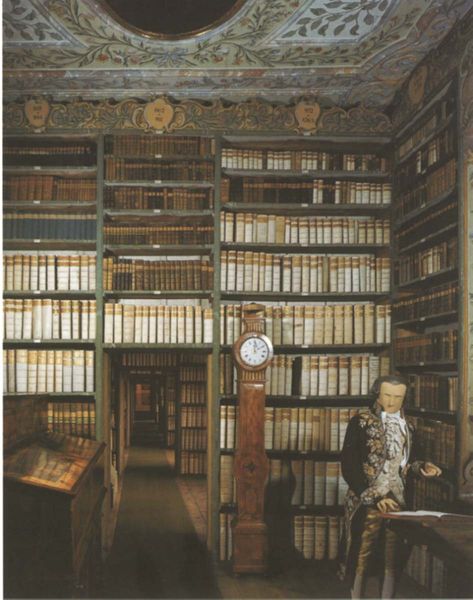
Titel: Zellenbibliothek
Standort: Salzburg, Benediktinerkloster St. Peter (EU - AUT)
Schlagwörter: blau, gemälde, hand, mann, schatten, weiß, ohr, schwarz, tisch, tür, regal, gesicht, mensch, gold, decke, schrift, bücher, schreibtisch, türen, lesen, ornamente, uhr, stuck, durchgang, flucht, fotografie, gang, buch, puppe, vitrine, pult, einband, photo, standuhr, buchrücken, bibliothek, regale, fresko, livree, buchseiten, nummer, schaufensterpuppe, mannequin, bibliothekar, b+cher, pilt